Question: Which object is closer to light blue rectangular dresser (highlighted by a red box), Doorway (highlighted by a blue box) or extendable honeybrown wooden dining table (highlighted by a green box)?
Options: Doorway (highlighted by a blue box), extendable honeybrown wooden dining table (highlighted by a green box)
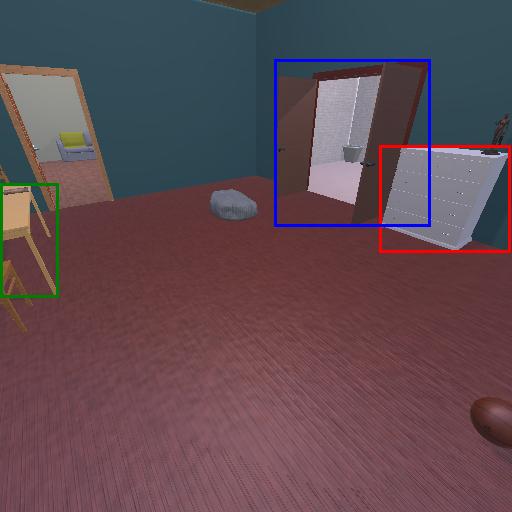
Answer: Doorway (highlighted by a blue box)